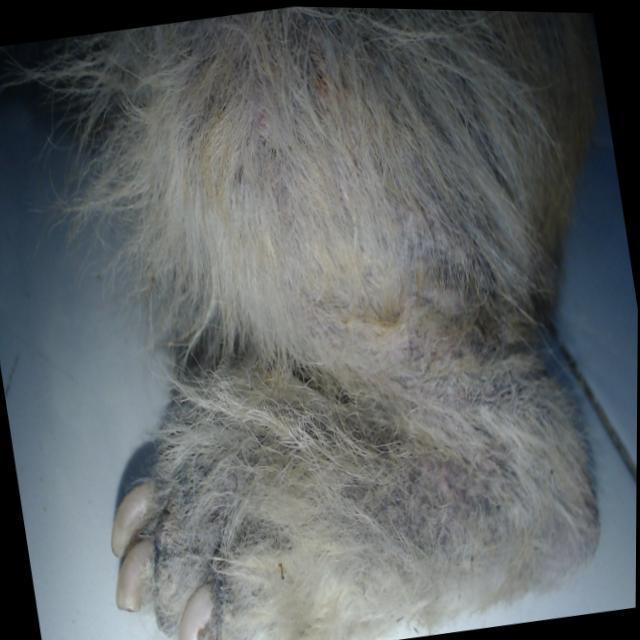
Canine demodicosis (Demodex mange) — caused by Demodex canis mites. Presents with alopecia, follicular papules, pustules, and comedones. Often localized on face and forelimbs.